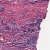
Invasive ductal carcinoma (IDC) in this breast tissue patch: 1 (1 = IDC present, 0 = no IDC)